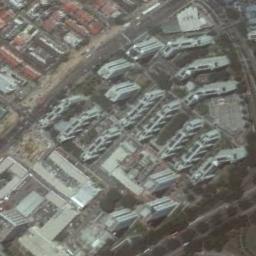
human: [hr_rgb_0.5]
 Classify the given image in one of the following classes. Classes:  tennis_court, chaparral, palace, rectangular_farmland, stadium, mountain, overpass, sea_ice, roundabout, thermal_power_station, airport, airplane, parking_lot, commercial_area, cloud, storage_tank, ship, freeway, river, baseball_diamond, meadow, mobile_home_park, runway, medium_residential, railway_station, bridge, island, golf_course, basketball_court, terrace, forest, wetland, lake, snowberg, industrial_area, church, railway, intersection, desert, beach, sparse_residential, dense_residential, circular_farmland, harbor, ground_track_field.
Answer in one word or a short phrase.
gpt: commercial_area